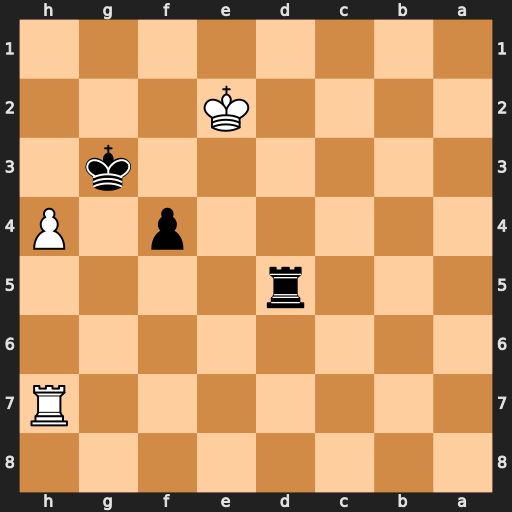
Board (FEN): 8/7R/8/3r4/5p1P/6k1/4K3/8
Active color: b
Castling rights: -
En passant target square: -
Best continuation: f3+ Ke3 Re5+